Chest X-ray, PA view. Patient: 51 years old, sex F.
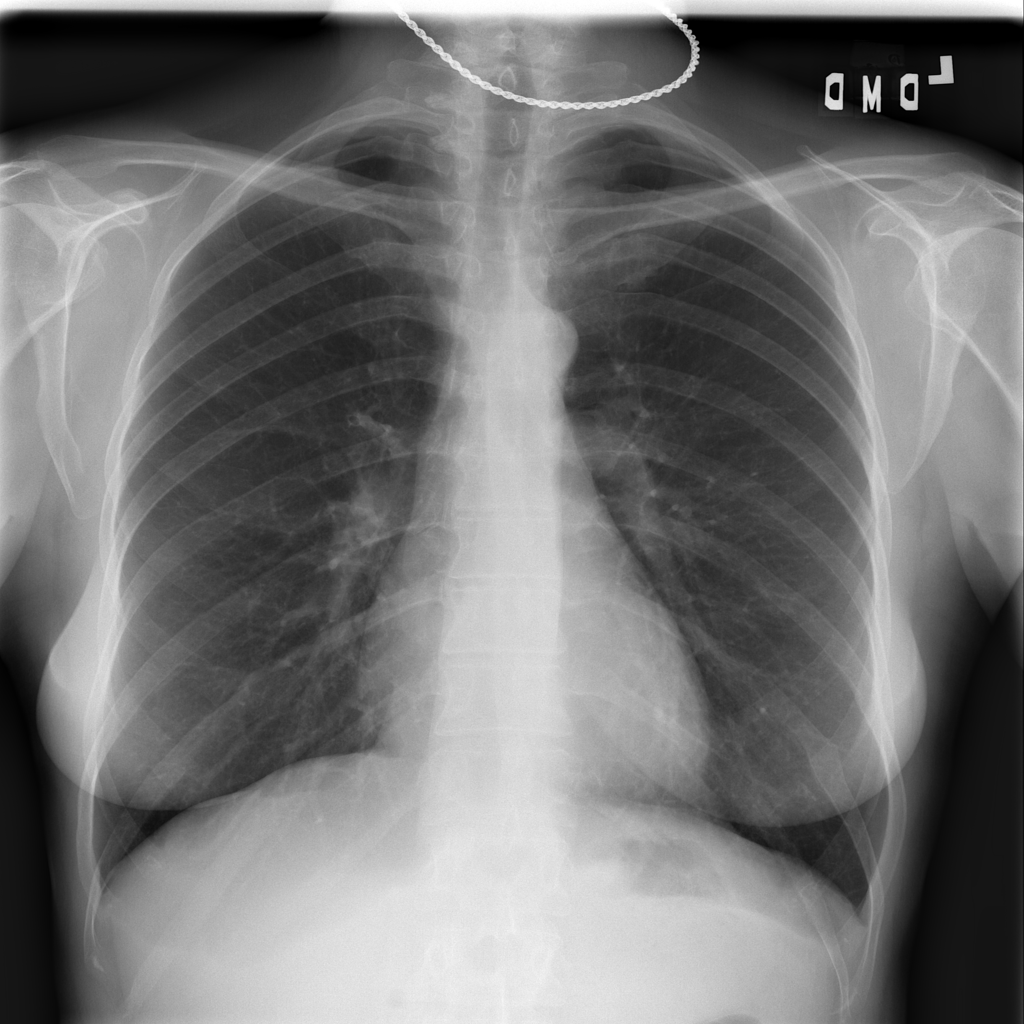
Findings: No Finding